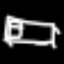
Label: bed